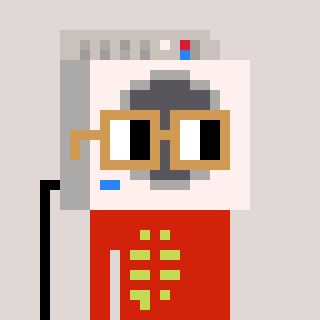
a pixel art character with square brown glasses, a washing machine-shaped head and a red-colored body on a warm background